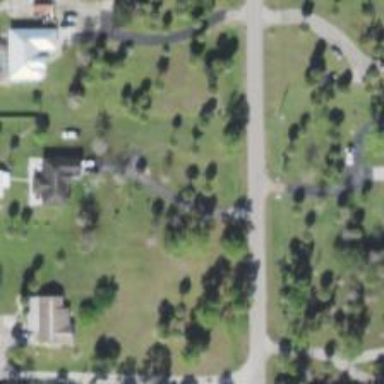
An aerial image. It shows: Driveway leading to service road.